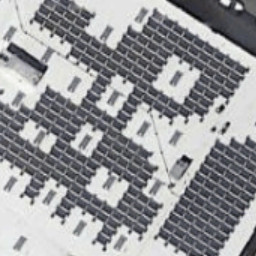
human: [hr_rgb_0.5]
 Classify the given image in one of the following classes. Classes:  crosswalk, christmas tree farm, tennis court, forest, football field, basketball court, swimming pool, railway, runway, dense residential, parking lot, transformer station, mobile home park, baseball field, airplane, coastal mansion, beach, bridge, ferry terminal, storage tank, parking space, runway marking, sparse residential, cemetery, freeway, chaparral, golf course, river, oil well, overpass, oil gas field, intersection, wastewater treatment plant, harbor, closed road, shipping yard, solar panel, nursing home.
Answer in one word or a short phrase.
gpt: solar panel